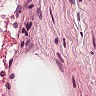
Metastatic tissue present: no